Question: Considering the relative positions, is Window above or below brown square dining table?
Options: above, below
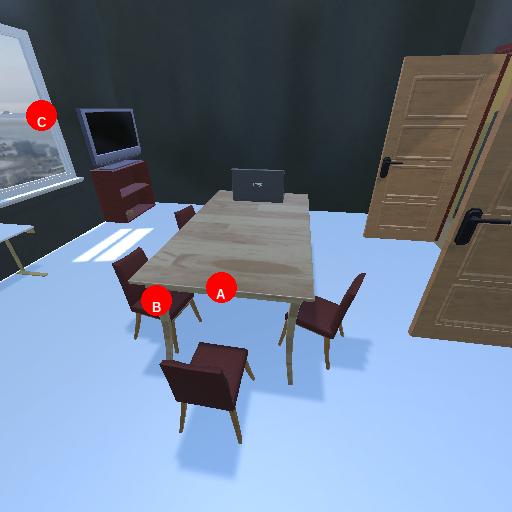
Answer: above